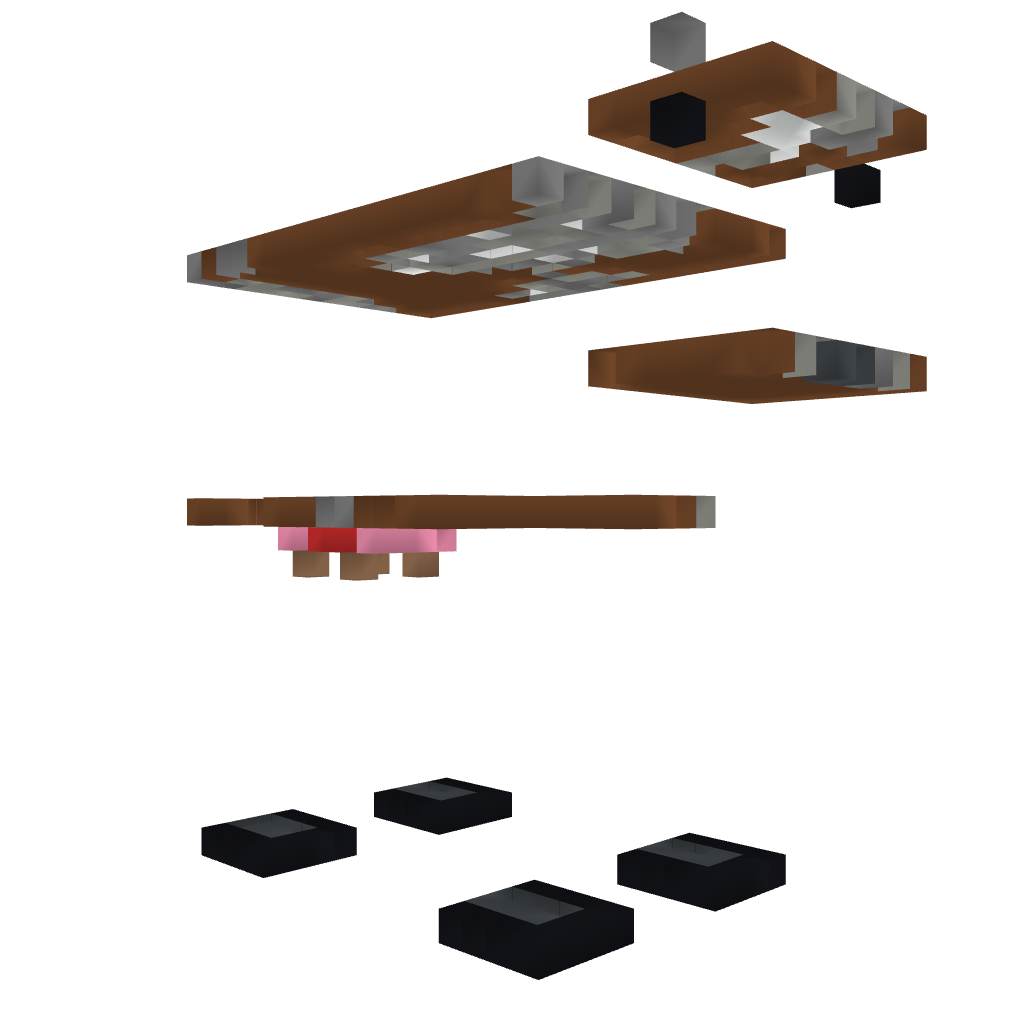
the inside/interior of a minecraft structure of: It's a Cow.